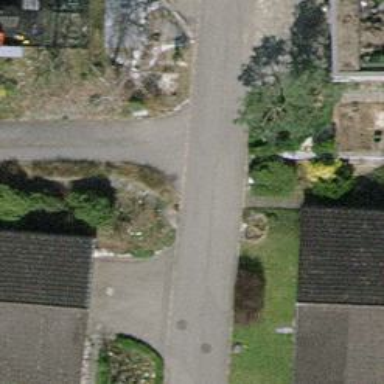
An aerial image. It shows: Asphalt alley road designated as service road.